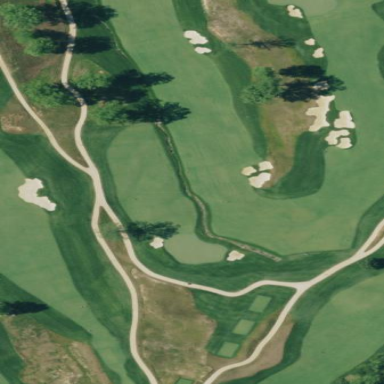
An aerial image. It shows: Designated golf cart path along service road.